Question: I am new in vaadin and trying to set basic layout. Here is my code:
'''
//a label
public static final String brownFox = "The quick brown fox jumps over the lazy dog. The quick brown fox jumps over the lazy dog. The quick brown fox jumps over the lazy dog. The quick brown fox jumps over the lazy dog. The quick brown fox jumps over the lazy dog. The quick brown fox jumps over the lazy dog. The quick brown fox jumps over the lazy dog. The quick brown fox jumps over the lazy dog. The quick brown fox jumps over the lazy dog. The quick brown fox jumps over the lazy dog. The quick brown fox jumps over the lazy dog. The quick brown fox jumps over the lazy dog. ";
@Override
protected void init(VaadinRequest request) {
VerticalLayout layout = new VerticalLayout();
setContent(layout);
// First Main horizontal split panel
final HorizontalSplitPanel horizontal1 = new HorizontalSplitPanel();
horizontal1.setHeight("100%");
horizontal1.setSplitPosition(20, Sizeable.UNITS_PERCENTAGE);
layout.addComponent(horizontal1);
// add a label to the left area
horizontal1.setFirstComponent(new Label(brownFox));
// Second main horizontal split panel
final HorizontalSplitPanel horizontal2 = new HorizontalSplitPanel();
horizontal2.setHeight("100%");
horizontal1.setSecondComponent(horizontal2);
horizontal2.setSplitPosition(80, Sizeable.UNITS_PERCENTAGE);
// First main vertical split panel
final VerticalSplitPanel vertical1 = new VerticalSplitPanel();
vertical1.setWidth("100%");
horizontal2.setFirstComponent(vertical1);
vertical1.setFirstComponent(new Label(brownFox));
vertical1.setSecondComponent(new Label(brownFox));
vertical1.setSplitPosition(50, Sizeable.UNITS_PERCENTAGE);
horizontal2.setSecondComponent(new Label(brownFox));}
'''
And rendered layout is:

The problem is component and of . The label is hidden and splitter isn't in the middle of screen.
Thanks for any help.
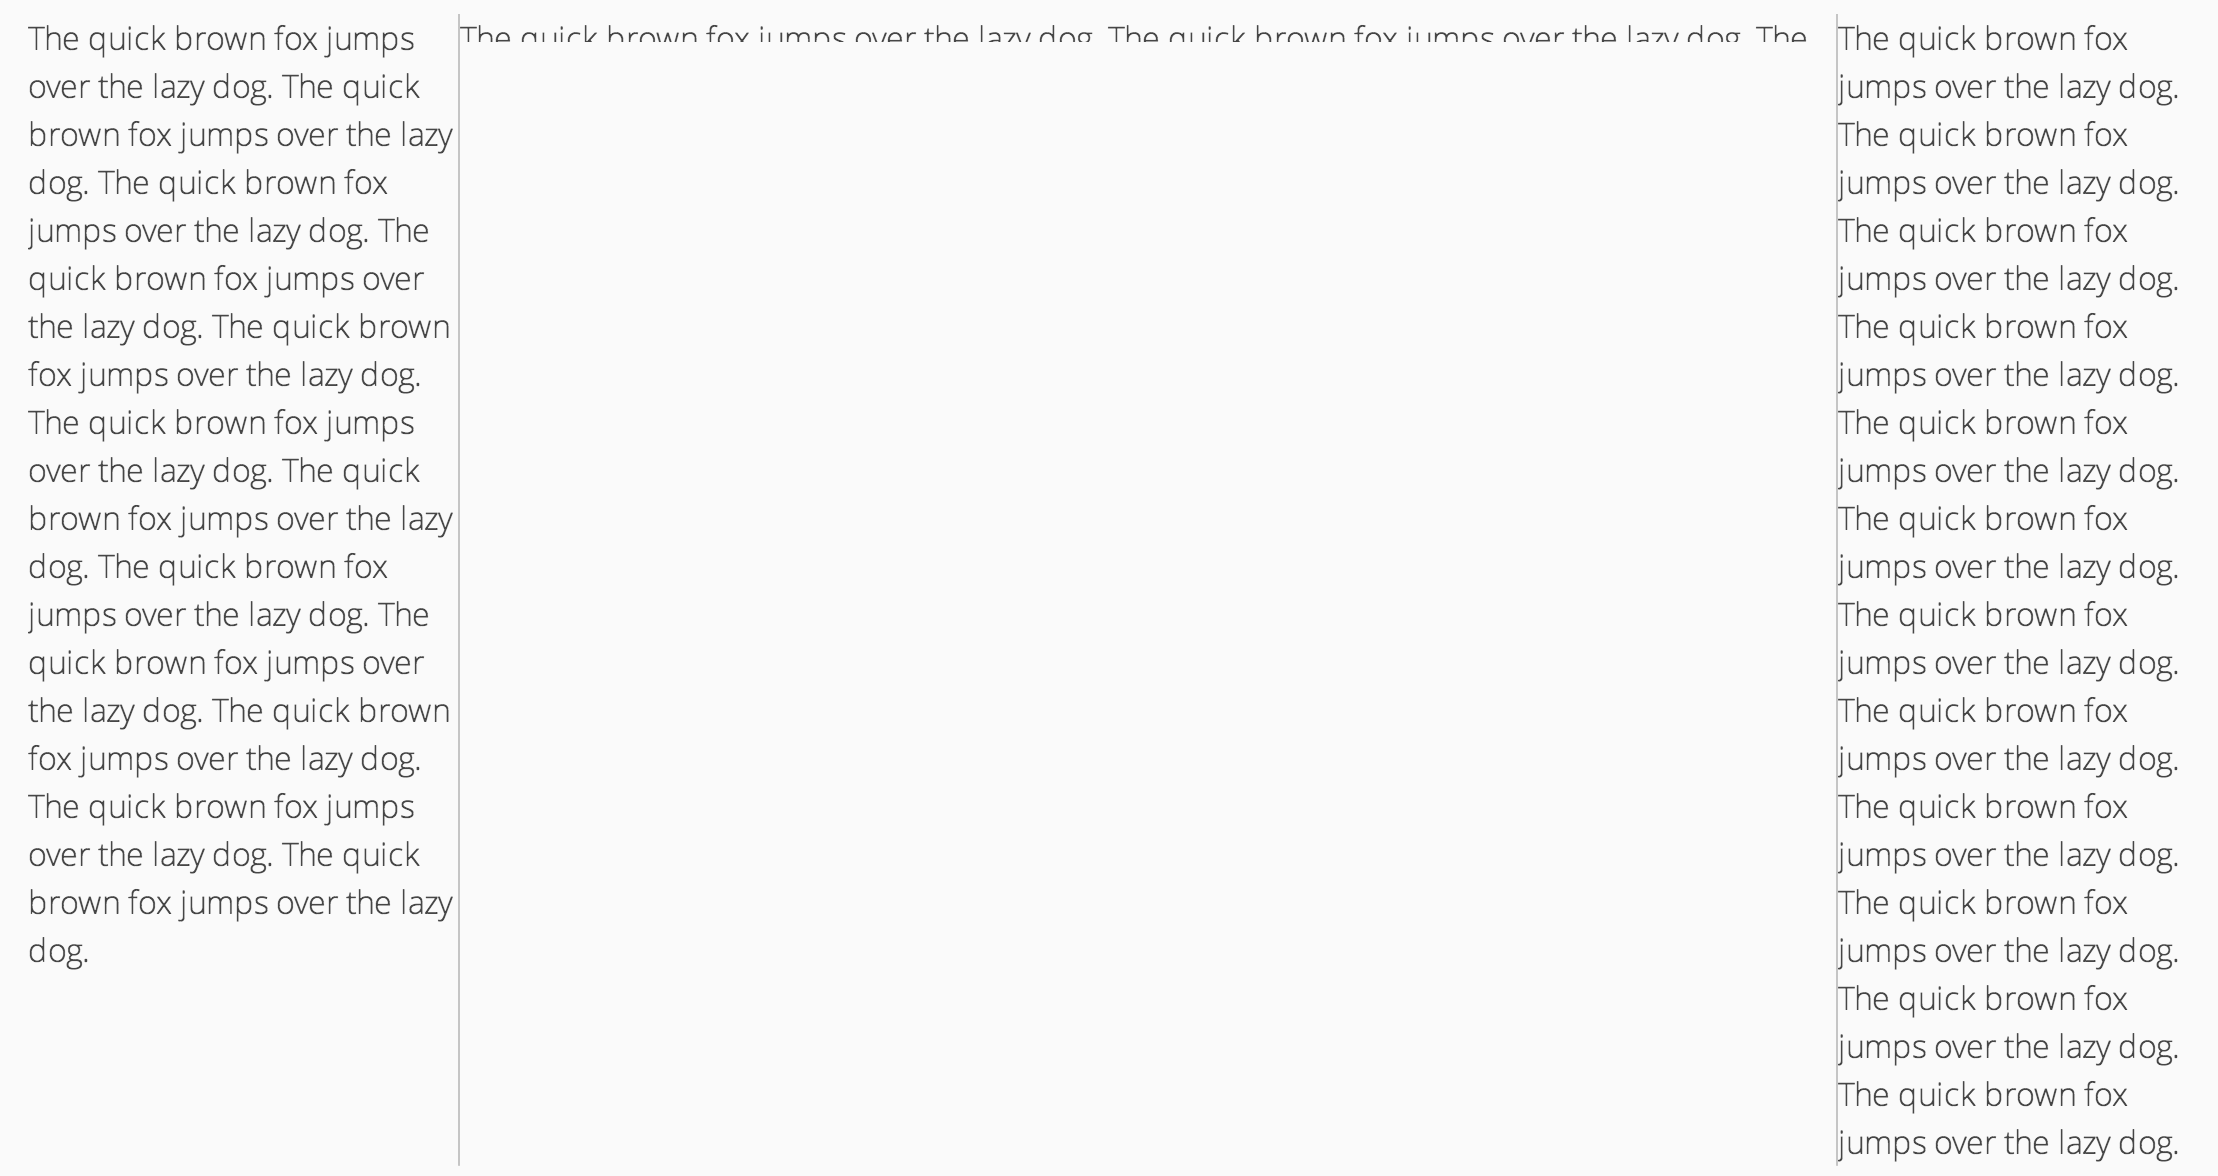
Answer: A VerticalLayout is by default auto/undefined height, so set it to 100% to take all the available space in the UI.
'''
@Override
protected void init(VaadinRequest request) {
VerticalLayout layout = new VerticalLayout();
setContent(layout);
// Add this
layout.setHeight("100%");
// The rest is the same
...
'''